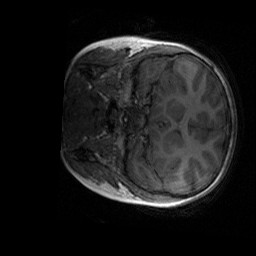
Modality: T1w
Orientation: coronal
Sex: male
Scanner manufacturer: siemens
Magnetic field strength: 3 T
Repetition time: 1.9 s
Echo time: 0.00243 s